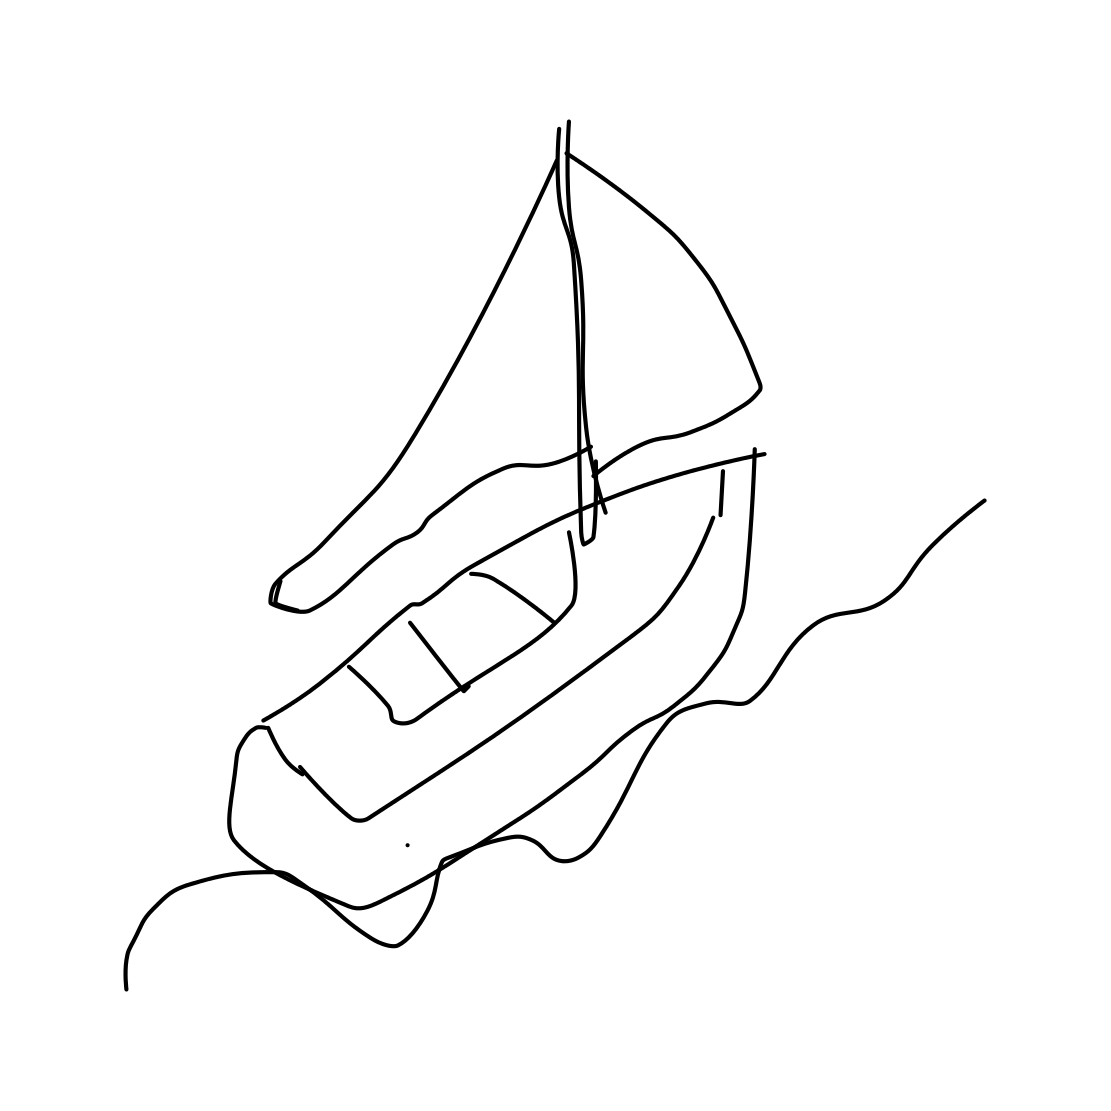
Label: sailboat